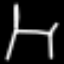
Label: chair